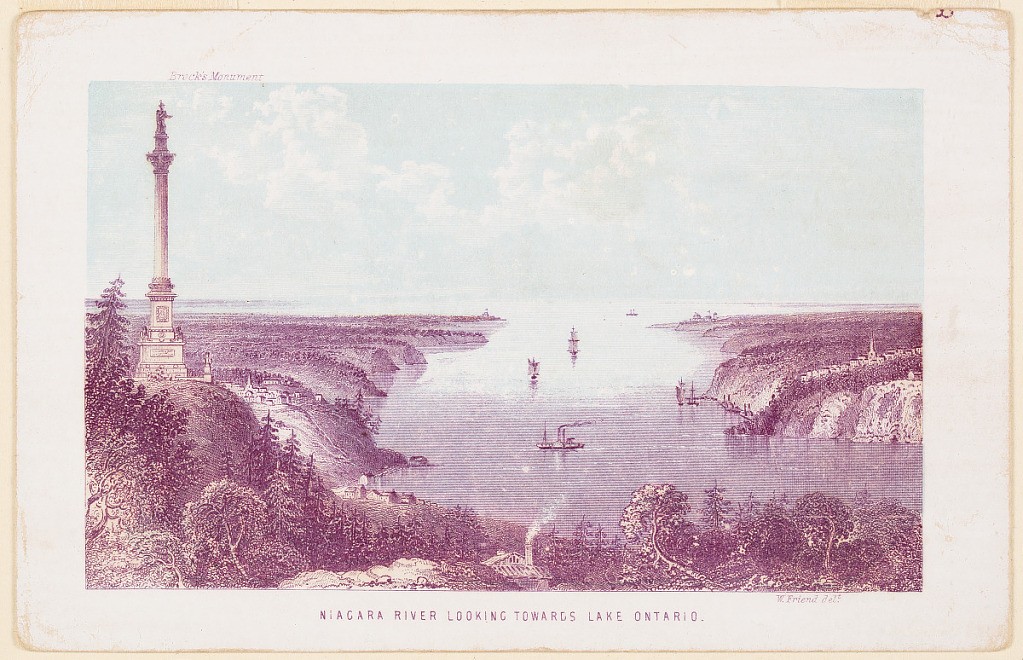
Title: Niagara River
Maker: D. Friend, American
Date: ca. 1857
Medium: Color lithograph
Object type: Print
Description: Horizontal rectangle.